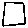
Label: square